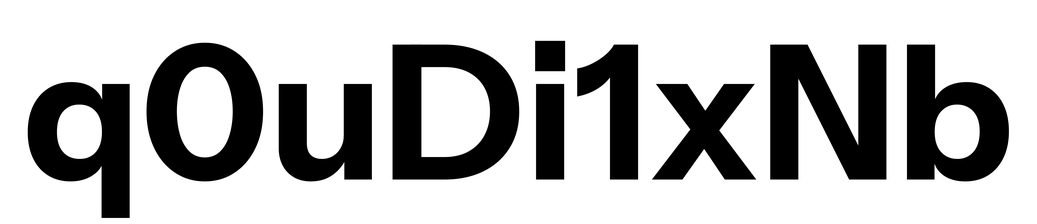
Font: InstrumentSans_Bold